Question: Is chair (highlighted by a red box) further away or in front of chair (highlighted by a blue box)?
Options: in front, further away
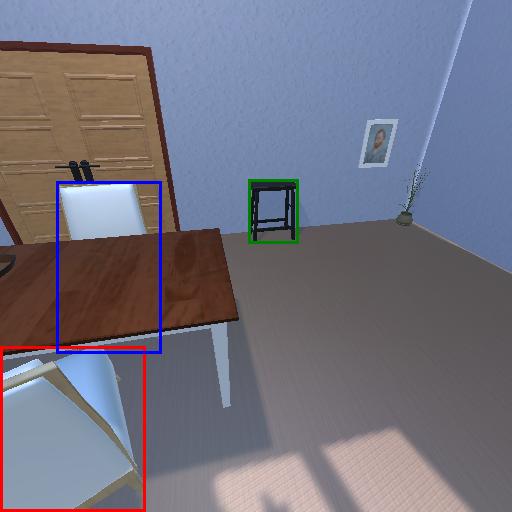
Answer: in front